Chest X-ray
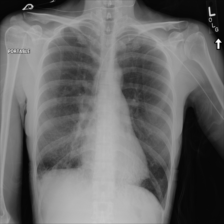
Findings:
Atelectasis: negative
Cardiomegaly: negative
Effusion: negative
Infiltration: negative
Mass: negative
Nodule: negative
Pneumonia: negative
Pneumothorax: negative
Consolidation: negative
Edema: negative
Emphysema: negative
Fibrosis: negative
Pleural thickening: negative
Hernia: negative